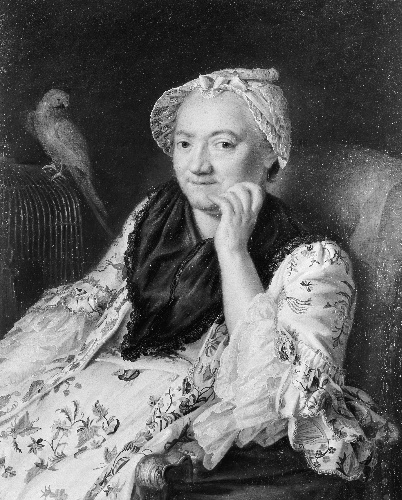
Title: Portrait of a Woman
Artist: Johann Nikolaus Grooth
Artist bio: German, 1723?–1797
Object type: Painting
Classification: Paintings
Medium: Oil on canvas
Dimensions: 32 x 25 5/8 in. (81.3 x 65.1 cm)
Department: European Paintings
Credit line: Gift of Édouard Jonas, 1922
Accession year: 1922
Repository: Metropolitan Museum of Art, New York, NY
Tags: Portraits|Women|Parrots